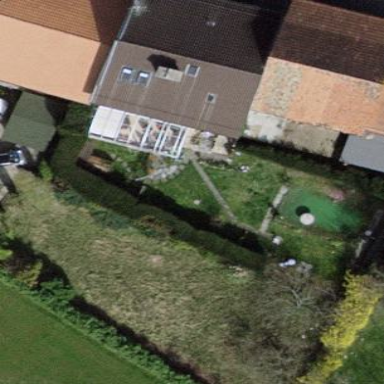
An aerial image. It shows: Garden surrounded by fence.